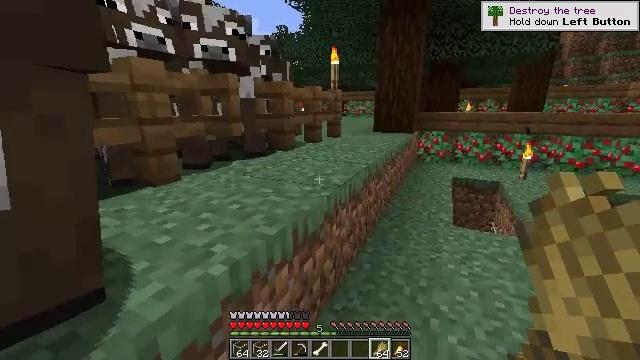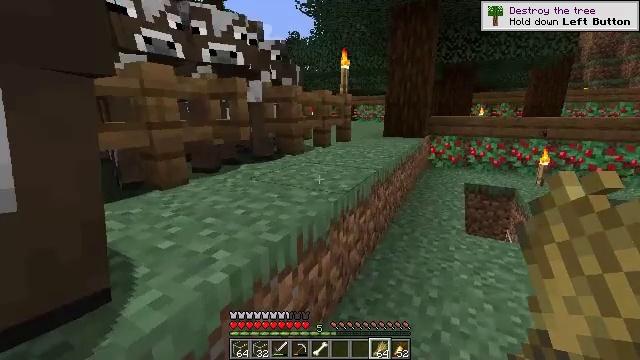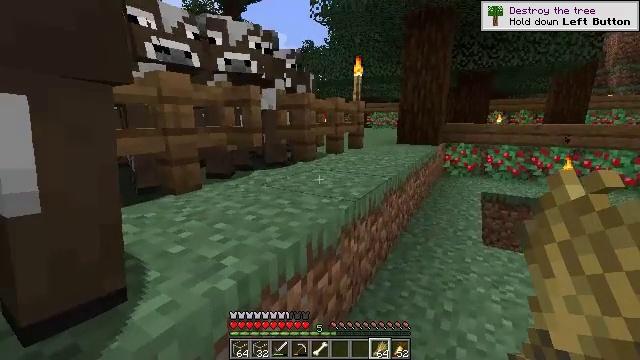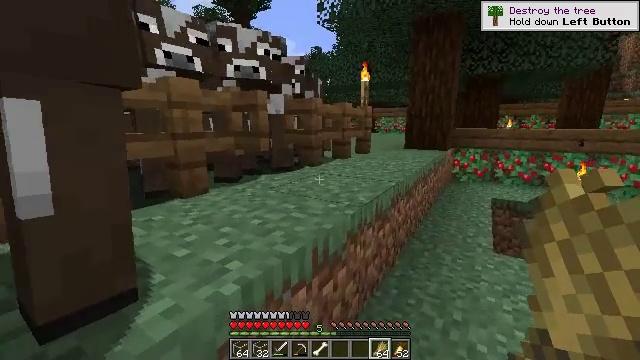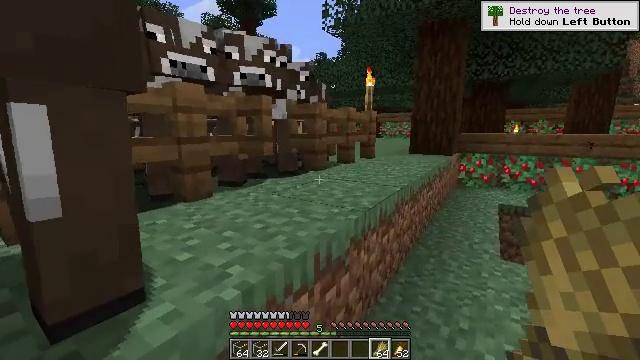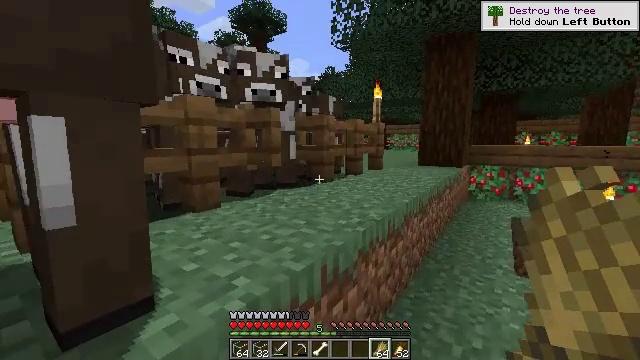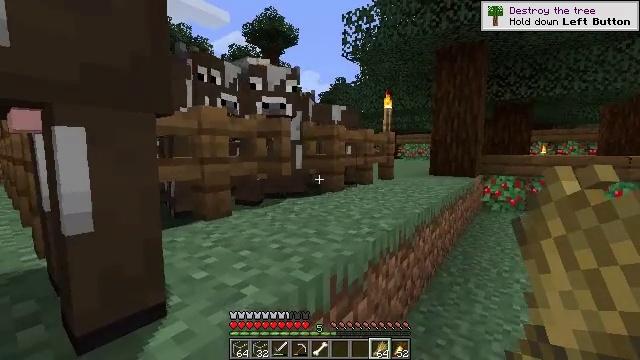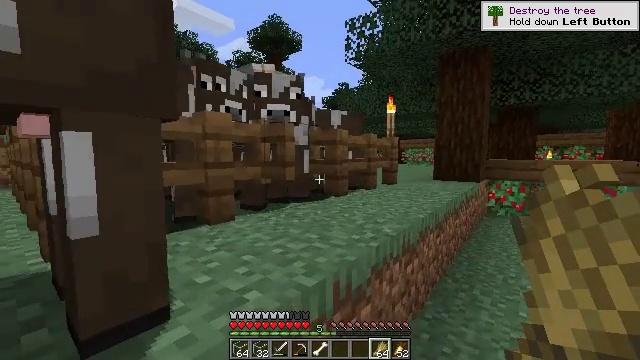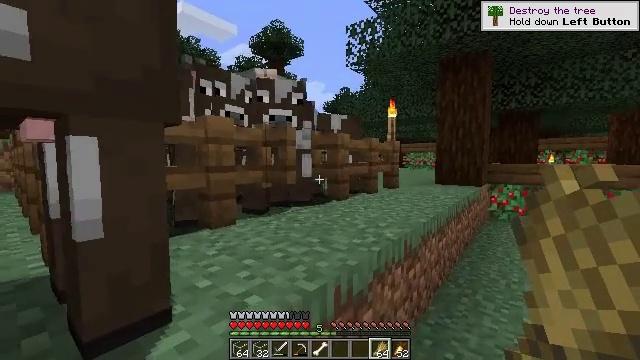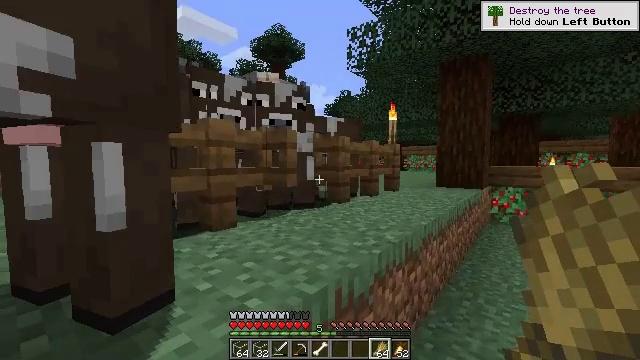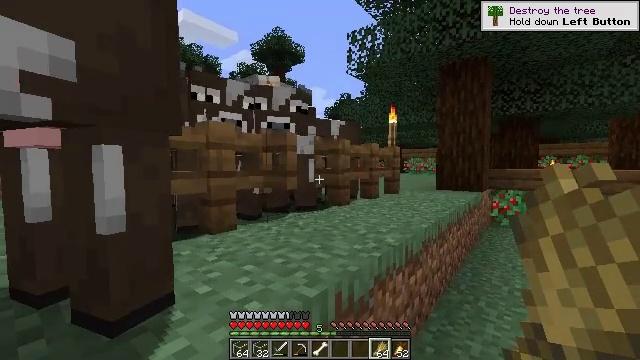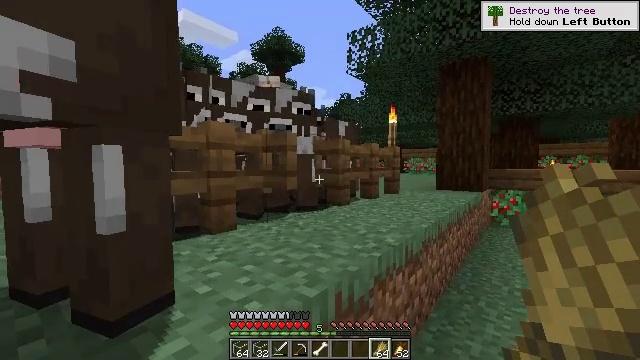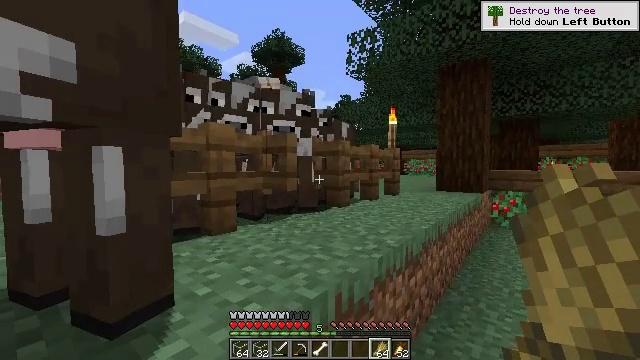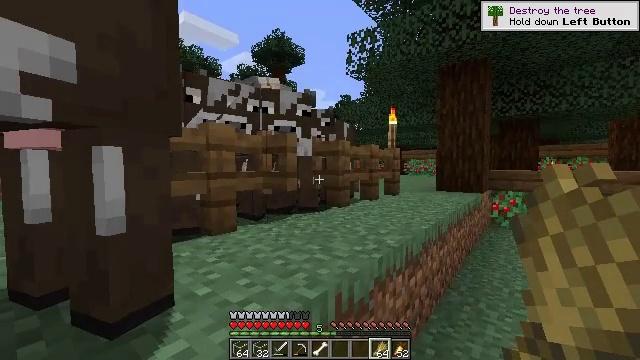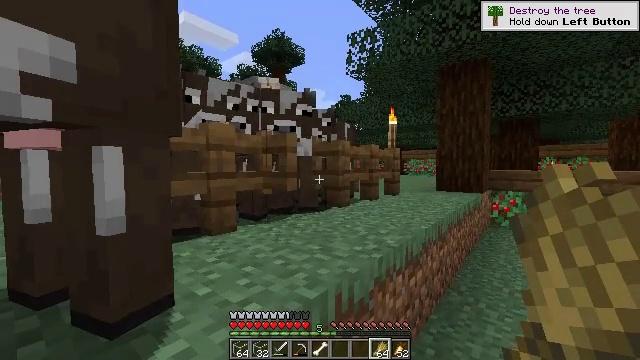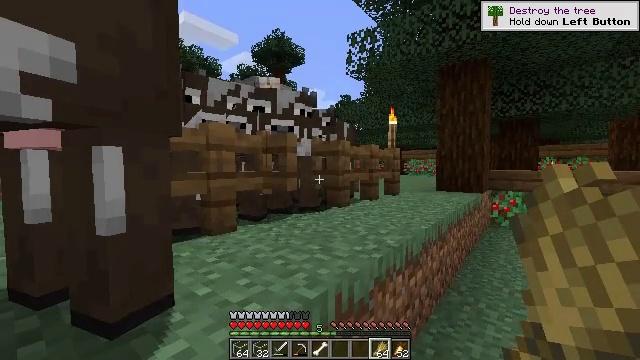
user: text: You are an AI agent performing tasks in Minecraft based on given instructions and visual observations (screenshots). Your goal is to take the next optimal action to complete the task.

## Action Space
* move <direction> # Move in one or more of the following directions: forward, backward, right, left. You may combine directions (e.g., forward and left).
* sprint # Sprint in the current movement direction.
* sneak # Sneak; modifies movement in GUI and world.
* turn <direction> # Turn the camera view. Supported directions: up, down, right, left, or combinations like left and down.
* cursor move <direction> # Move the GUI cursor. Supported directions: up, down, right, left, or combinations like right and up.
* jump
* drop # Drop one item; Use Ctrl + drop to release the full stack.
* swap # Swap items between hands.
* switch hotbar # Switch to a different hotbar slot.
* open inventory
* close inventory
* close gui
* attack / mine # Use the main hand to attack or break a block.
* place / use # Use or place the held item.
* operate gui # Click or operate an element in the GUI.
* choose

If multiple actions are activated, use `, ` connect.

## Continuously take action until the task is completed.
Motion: motion action
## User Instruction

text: Mine the spruce fence.
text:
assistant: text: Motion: turn left
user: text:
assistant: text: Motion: turn left and up
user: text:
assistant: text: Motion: turn left and up
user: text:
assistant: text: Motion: turn left and up
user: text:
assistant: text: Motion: turn left and up
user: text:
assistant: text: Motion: turn left and up
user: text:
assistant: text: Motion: turn up
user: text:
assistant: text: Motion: no_op
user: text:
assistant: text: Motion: no_op
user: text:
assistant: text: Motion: no_op
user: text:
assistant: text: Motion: no_op
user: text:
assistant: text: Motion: no_op
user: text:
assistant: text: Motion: no_op
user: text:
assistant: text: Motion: no_op
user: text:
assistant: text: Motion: no_op
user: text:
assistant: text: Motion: no_op
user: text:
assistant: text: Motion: use / place
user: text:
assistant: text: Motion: use / place
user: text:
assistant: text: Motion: no_op
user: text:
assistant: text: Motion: no_op
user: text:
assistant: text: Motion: no_op
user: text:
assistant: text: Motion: no_op
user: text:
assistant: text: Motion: no_op
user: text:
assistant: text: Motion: no_op
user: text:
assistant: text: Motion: no_op
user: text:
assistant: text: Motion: turn left and down
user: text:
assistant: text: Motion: turn left
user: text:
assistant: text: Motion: turn left
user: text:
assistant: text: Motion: turn left
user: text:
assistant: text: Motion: turn left